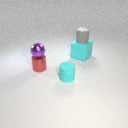
large cyan rubber cube to the right of small red metal cylinder